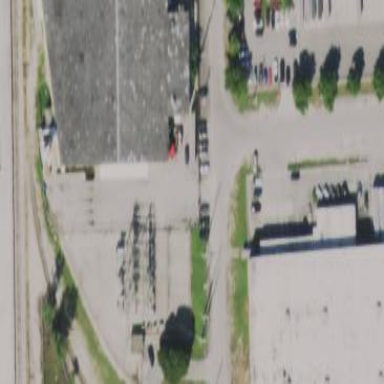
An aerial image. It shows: Outdoor distribution substation protected by fence.